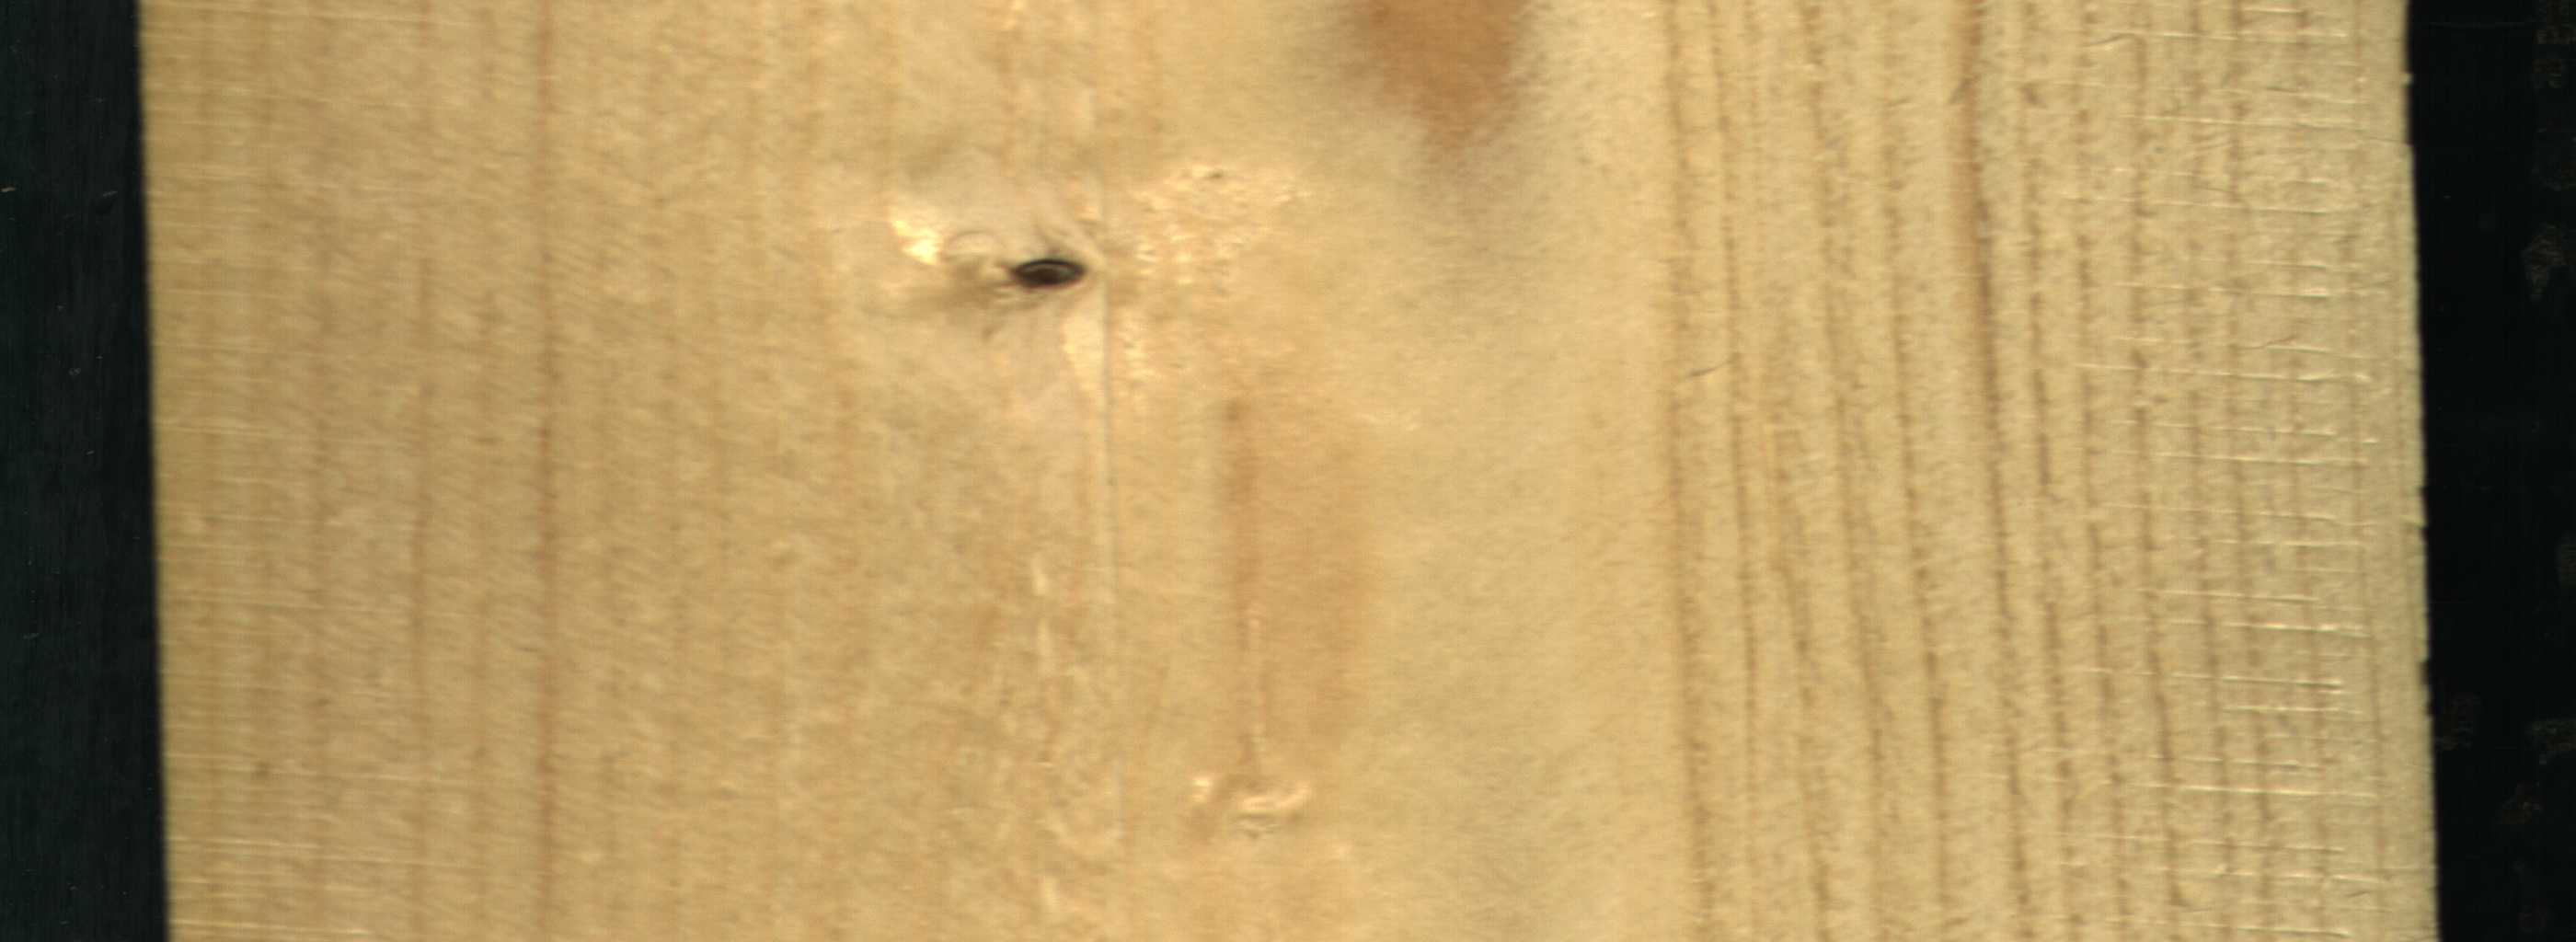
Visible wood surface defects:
Dead_Knot